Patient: sex F, age 70
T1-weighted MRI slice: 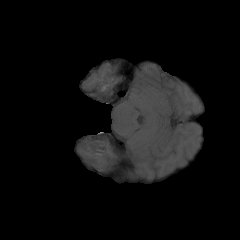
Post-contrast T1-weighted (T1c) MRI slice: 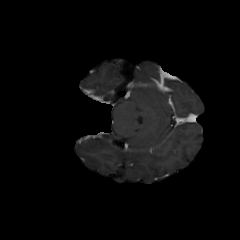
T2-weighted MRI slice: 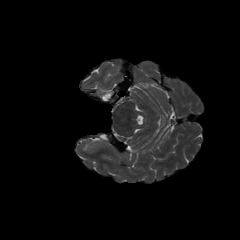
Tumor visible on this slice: no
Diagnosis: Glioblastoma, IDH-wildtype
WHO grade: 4